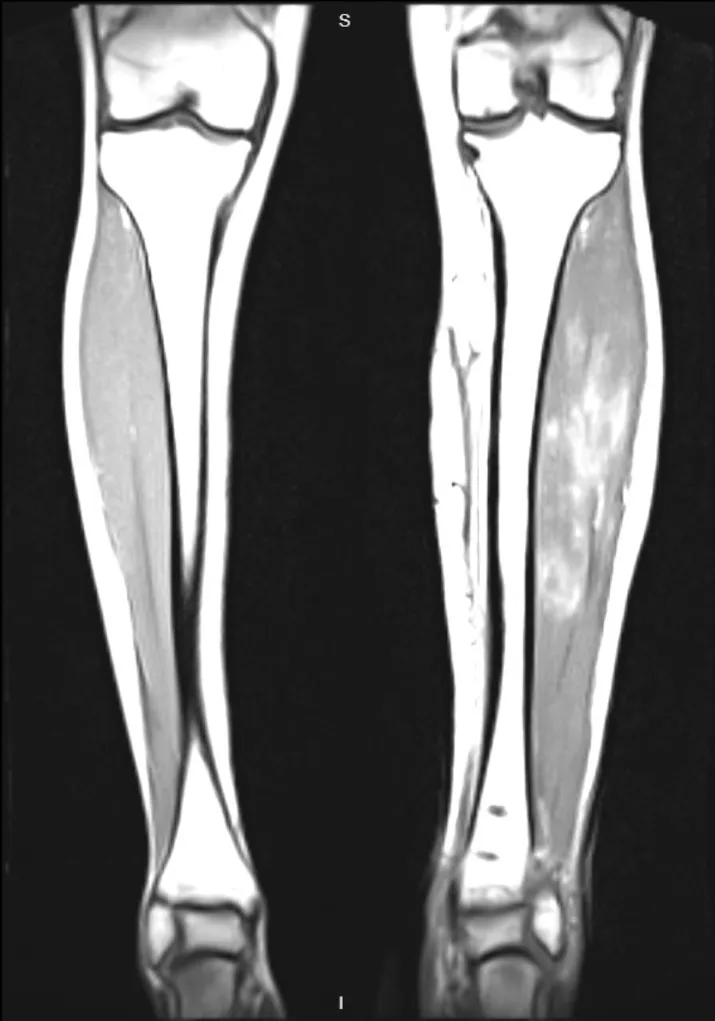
Coronal MRI of left and right legs on day eight post-index procedure. Compartmental oedema of the anterior and deep posterior compartments.
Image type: radiology (mri)